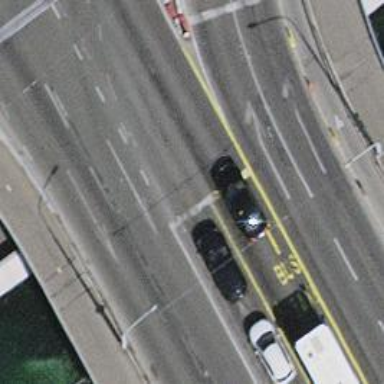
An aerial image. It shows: Primary highway bridge with asphalt surface. There are sidewalks on both sides and trolley wires above.